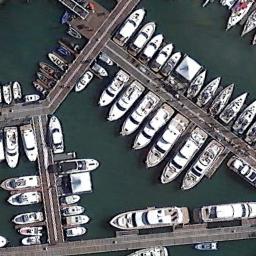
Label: harbor